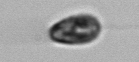
Label: flagellate